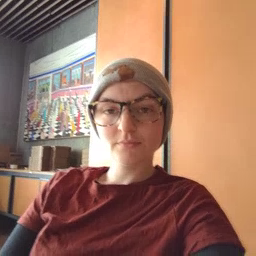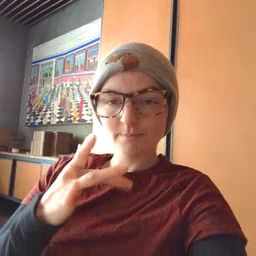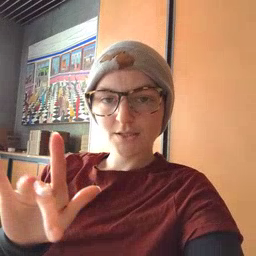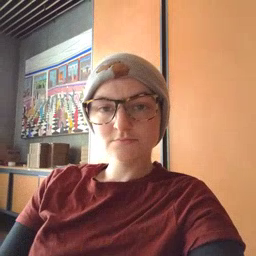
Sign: empty